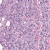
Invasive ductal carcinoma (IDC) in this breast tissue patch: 1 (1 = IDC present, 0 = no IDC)